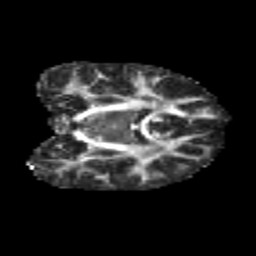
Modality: FA
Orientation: coronal
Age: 10
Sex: male
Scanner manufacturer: siemens
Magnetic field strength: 3 T
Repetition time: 3.8 s
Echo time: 0.07 s